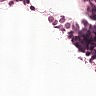
Metastatic tissue present: no